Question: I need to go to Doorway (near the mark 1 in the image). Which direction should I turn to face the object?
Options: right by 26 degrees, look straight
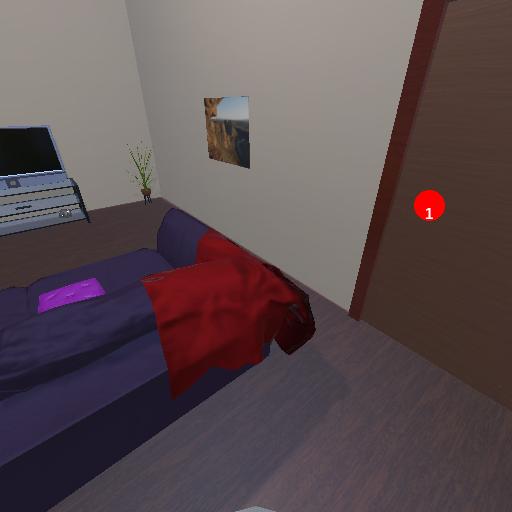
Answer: right by 26 degrees